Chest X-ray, AP view. Patient: 61 years old, sex F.
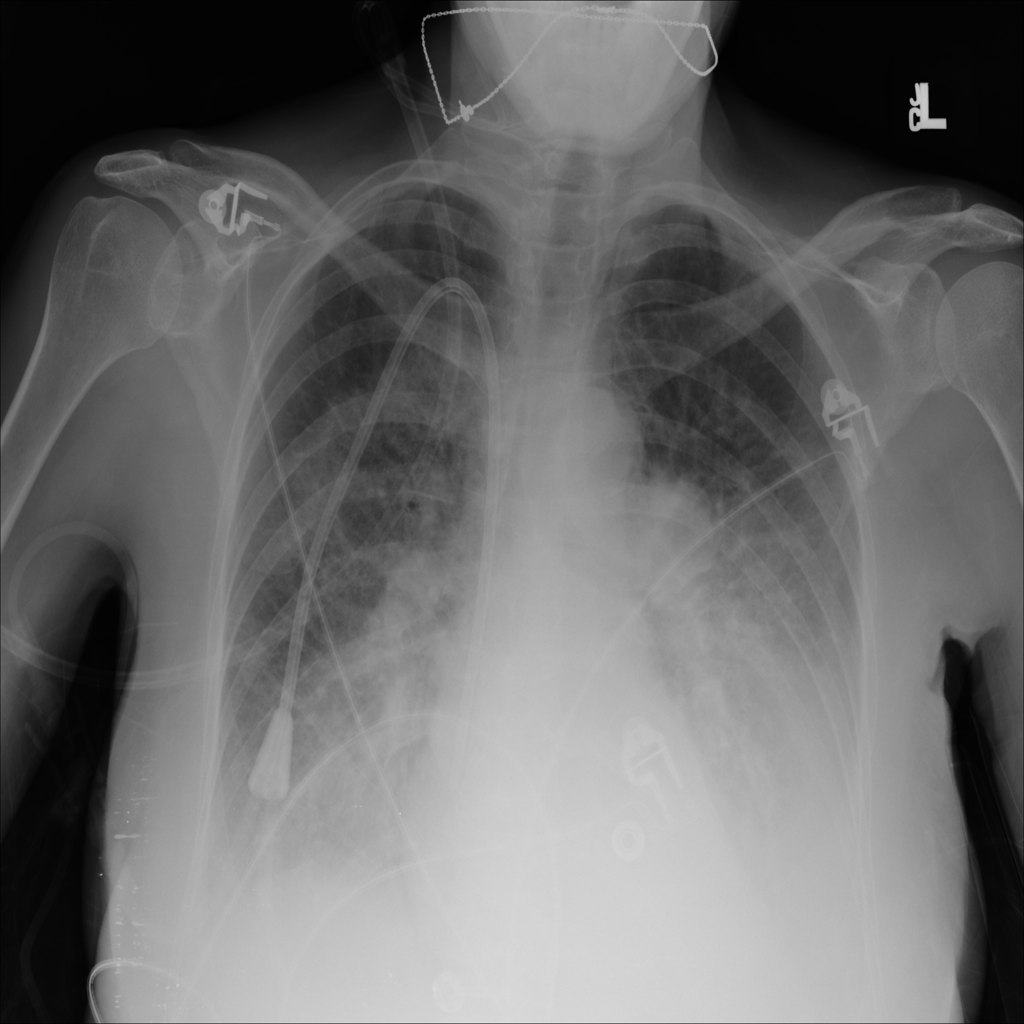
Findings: Infiltration